Question: I am not experienced with PowerShell and I need help to download several images with similar names from an FTP server. I found a lot in this forum, and I only managed to download one picture. For this I had to enter the name of the file.
I would like to select a date and then download all the pictures with this date and save them in a local folder.
I would also like to save the names of the downloaded images in a .txt file
So how can I download the pictures based on the date?
The string '20201009' is the date and the numbers after it are sequential.
I hope you understand what I mean, because it is my first time that I write something in the forum

'''
$UserName = "abc"
$Password = "abc"
$RemoteFileName = "DatenTestKam3_schlecht_20201009_085248_00848.jpg"
$LocalFilePath = "C:\Users\Desktop\PowerShell\$RemoteFileName"
$ServerName = "10.196.195.167/22_test"
$webclient = New-Object System.Net.WebClient
$webclient.Credentials = New-Object System.Net.NetworkCredential($UserName, $Password)
$uri = New-Object System.Uri("ftp://$ServerName/$RemoteFileName")
$webclient.DownloadFile($uri, $LocalFilePath)
'''
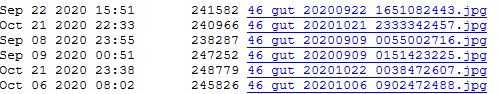
Answer: If I understand your question correctly, you want to download all files whose name contains "20201009" string, right?
'''
$url = "ftp://ftp.example.com/remote/path/"
$credentials = New-Object System.Net.NetworkCredential("username", "password")
$request = [System.Net.WebRequest]::Create($url)
$request.Credentials = $credentials
$request.Method = [System.Net.WebRequestMethods+Ftp]::ListDirectory
$response = $request.GetResponse()
$reader = New-Object IO.StreamReader $response.GetResponseStream()
$listing = $reader.ReadToEnd()
$reader.Close()
$response.Close()
$localpath = "C:\Users\Desktop\PowerShell"
$date = "20201009"
$files =
($listing -split "'r'n") |
Where-Object {$_ -like "*$date*"}
$webclient = New-Object System.Net.WebClient
$webclient.Credentials = $credentials
foreach ($file in $files)
{
$localfilepath = (Join-Path $localPath $file)
Write-Host ($file + " => " + $localfilepath)
$webclient.DownloadFile(($url + $file), $localfilepath)
}
'''
---
It's even easier, if you use <URL>:
'''
Add-Type -Path "WinSCPnet.dll"
$sessionOptions = New-Object WinSCP.SessionOptions -Property @{
Protocol = [WinSCP.Protocol]::Ftp
HostName = "ftp.example.com"
UserName = "username"
Password = "password"
}
$session = New-Object WinSCP.Session
$session.Open($sessionOptions)
$localpath = "C:\Users\Desktop\PowerShell"
$date = "20201009"
$session.GetFilesToDirectory("/remote/path", $localpath, "*$date*").Check()
$session.Dispose()
'''